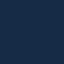
Label: SeaLake